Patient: sex F, age 60
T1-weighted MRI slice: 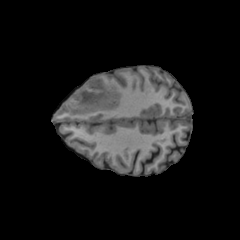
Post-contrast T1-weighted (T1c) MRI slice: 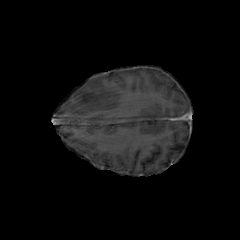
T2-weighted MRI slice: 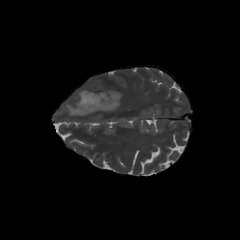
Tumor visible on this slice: yes
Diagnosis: Astrocytoma, IDH-mutant
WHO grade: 3